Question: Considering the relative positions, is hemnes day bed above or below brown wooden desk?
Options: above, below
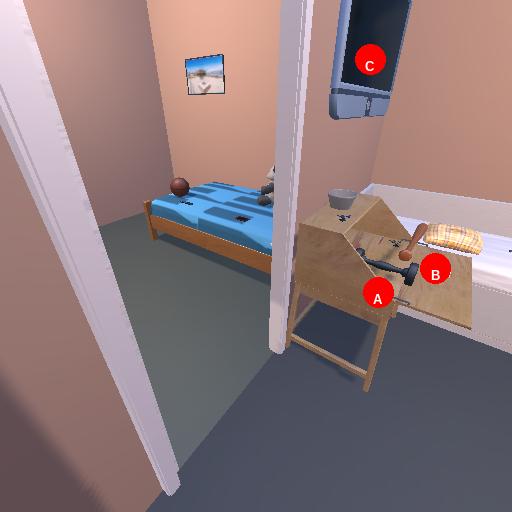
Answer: above